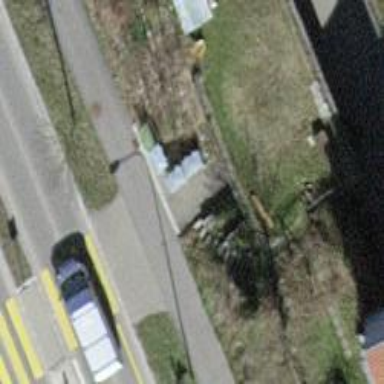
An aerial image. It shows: Sidewalk along the footway.